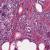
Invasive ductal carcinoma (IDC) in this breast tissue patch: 1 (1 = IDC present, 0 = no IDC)